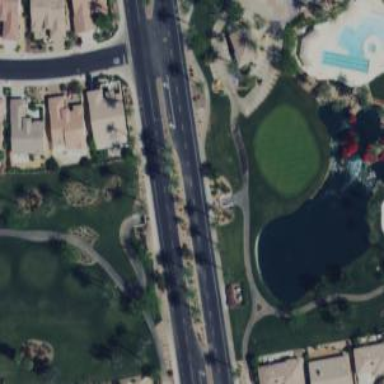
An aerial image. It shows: Service road designated as golf cart path.